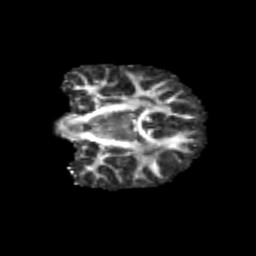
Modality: FA
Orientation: coronal
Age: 10
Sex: female
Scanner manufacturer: siemens
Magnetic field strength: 3 T
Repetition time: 3.8 s
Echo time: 0.07 s